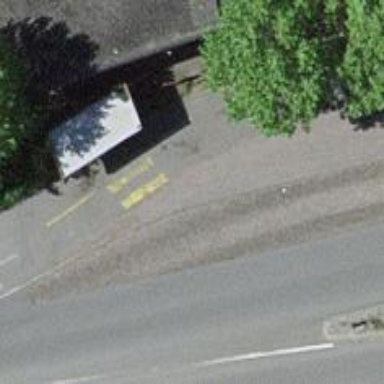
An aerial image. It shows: Platform road.